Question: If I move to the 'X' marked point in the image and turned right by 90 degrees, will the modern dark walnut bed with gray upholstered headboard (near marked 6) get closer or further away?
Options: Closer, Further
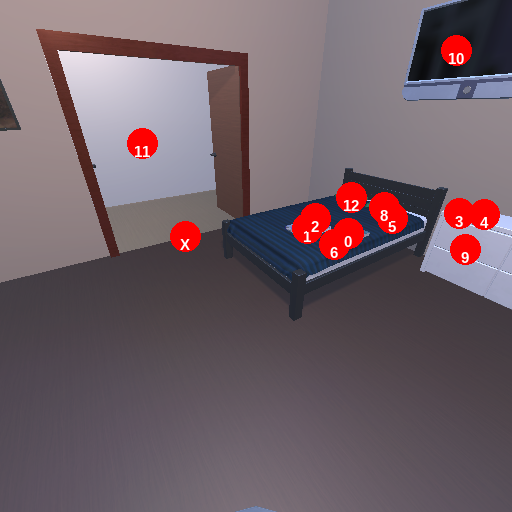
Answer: Closer